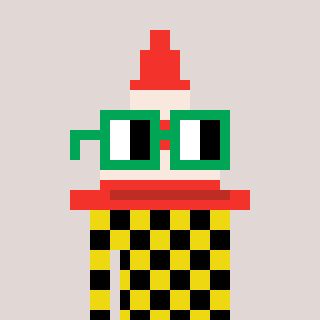
a pixel art character with square green glasses, a cone-shaped head and a yellow-colored body on a warm background